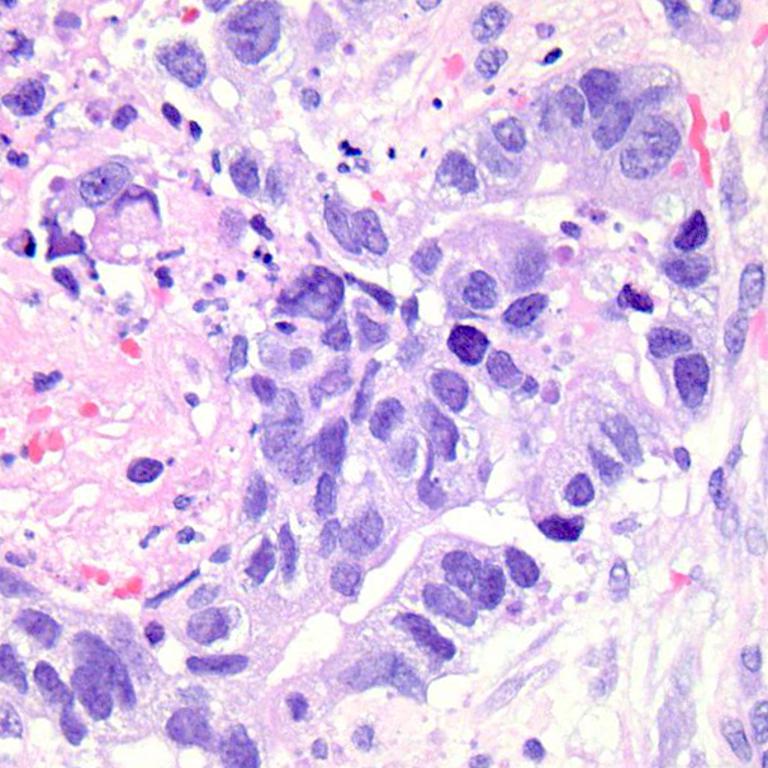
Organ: colon
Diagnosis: adenocarcinomas